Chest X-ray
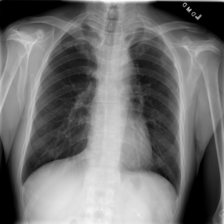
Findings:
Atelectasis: negative
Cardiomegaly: negative
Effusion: negative
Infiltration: negative
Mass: negative
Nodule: negative
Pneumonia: negative
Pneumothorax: negative
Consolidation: negative
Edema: negative
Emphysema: negative
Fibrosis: negative
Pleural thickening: negative
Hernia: negative